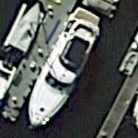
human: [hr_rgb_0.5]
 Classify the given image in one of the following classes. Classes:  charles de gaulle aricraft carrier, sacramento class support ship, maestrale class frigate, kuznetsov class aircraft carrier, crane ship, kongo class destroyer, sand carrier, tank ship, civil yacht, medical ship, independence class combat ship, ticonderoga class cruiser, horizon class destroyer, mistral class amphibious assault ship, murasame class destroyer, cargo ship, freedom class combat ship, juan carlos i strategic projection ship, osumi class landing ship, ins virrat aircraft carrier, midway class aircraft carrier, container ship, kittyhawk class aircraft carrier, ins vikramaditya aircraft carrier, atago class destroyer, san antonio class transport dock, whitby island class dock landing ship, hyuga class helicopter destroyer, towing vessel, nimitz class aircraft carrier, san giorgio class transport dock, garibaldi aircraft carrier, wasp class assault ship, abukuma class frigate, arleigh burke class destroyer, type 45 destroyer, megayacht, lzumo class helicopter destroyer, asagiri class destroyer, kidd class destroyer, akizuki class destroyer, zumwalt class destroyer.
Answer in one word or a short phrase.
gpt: Civil yacht